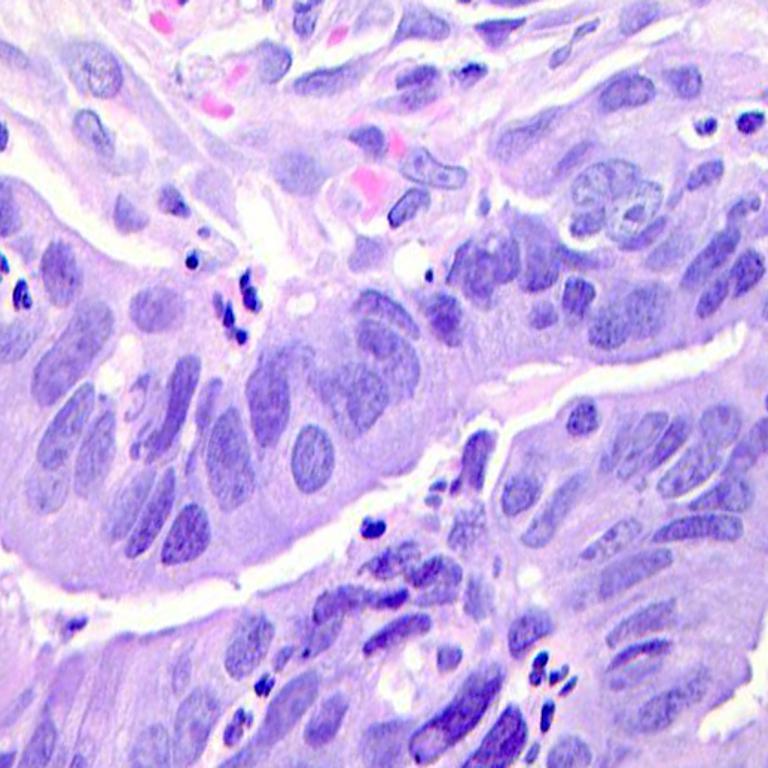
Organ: colon
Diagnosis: adenocarcinomas